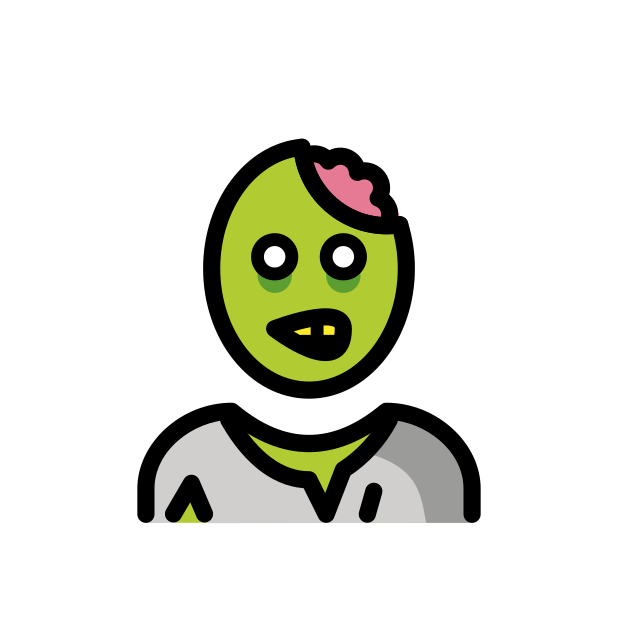
zombie